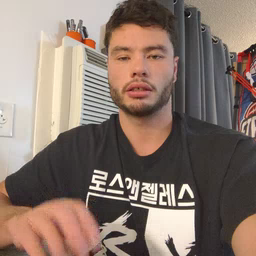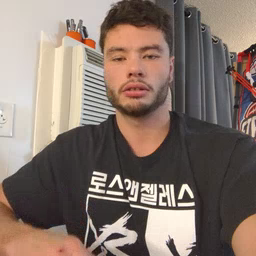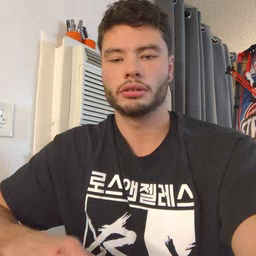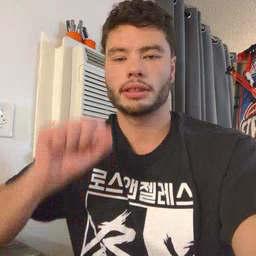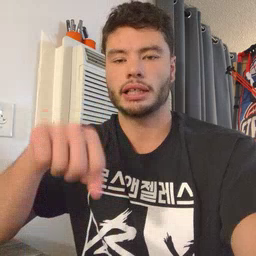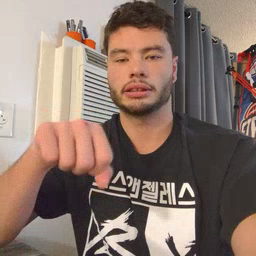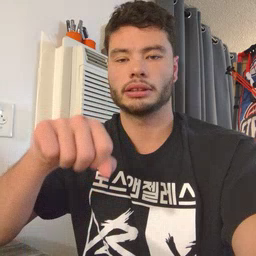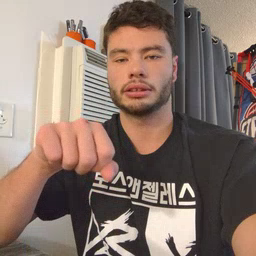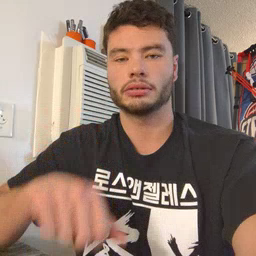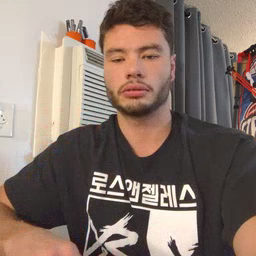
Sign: yes